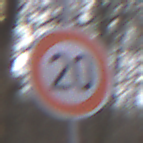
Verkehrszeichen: Geschwindigkeit20
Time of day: MorningAfternoon
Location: Outdoor (Nature)
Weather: Overcast
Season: Autumn
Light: Natural